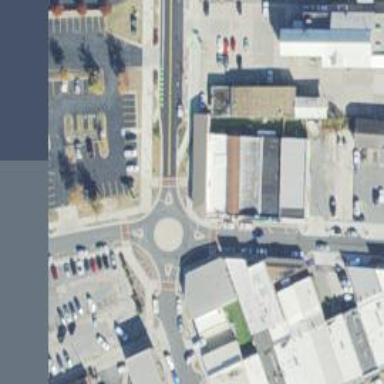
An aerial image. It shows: Roundabout at tertiary road junction.